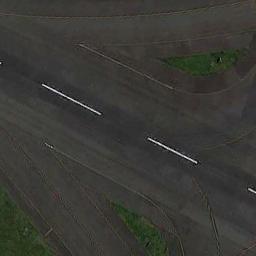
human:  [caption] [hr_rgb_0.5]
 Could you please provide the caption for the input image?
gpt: The runway connects some other roads and several center line markings are on the runway .

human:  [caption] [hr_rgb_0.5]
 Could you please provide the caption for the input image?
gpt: The runway is on the grass .

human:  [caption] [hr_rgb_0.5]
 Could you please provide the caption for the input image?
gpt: The runway is surrounded by grass .

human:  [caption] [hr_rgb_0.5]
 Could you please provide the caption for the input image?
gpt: There are green lawns next to several connected runways with white dashes on the runways .

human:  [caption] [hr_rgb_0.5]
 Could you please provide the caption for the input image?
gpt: There are some green lawns beside the runway .